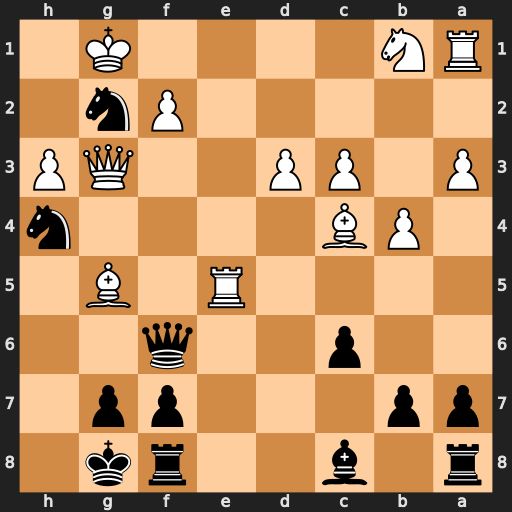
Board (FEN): r1b2rk1/pp3pp1/2p2q2/4R1B1/1PB4n/P1PP2QP/5Pn1/RN4K1
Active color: b
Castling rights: -
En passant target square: -
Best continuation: Qxe5 Qxe5 Nf3+ Kxg2 Nxe5